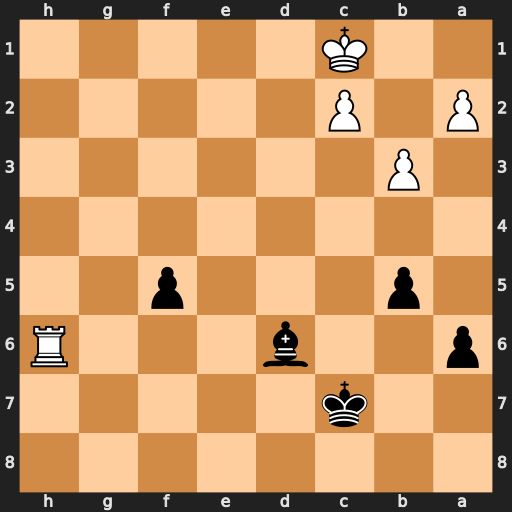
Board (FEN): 8/2k5/p2b3R/1p3p2/8/1P6/P1P5/2K5
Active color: b
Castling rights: -
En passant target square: -
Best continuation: Bf4+ Kd1 Bxh6